Question: I've got a Facebook App that I've created. I want it to be 760 px. wide however it seems to be stuck at 520 px. When I view the source generated by Facebook I see this.
'''
<-- <iframe name="app_runner_fb_https4fa04becb1d045950954937" id="app_runner_fb_https4fa04becb1d045950954937" style="width:520px;height:800px;" frameborder="0" src="https://s-static.ak.facebook.com/platform/page_proxy.php?v=4#app_runner_fb_https4fa04becb1d045950954937"></iframe> -->
'''
That seems to indicate that it is using 520. Yet, the settings seem correct in the Advanced Developer panel.

Using Google I see a bunch of reported problems from years ago with 760 px; however, the option is still in the settings. Does this option work? Recently Facebook moved pages to timeline which freed up the left nav-bar. My app looks stupid without that space taken. It sits in the center of the page with 100+ white pixels on each side.
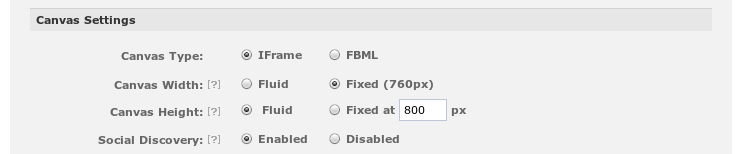
Answer: That screenshot is a setting for the width of your canvas app (apps.facebook.com/something), and the options are fixed to 760 or fluid width (which is dependent on your own CSS too, of course)
However in your post you mentioned Timeline and Pages, which implies your app is a page tab app accessed as a tab on a Facebook page.
If that's the case, the width setting which applies isn't there, it's under Page Tab on the front page of App settings and can be set to either 520px or 810px